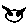
Label: cat